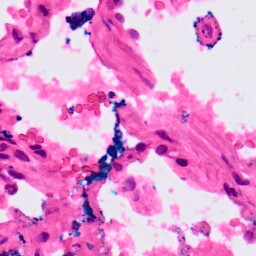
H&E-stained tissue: Lung